Field crop: tomato
Growth stage: 2
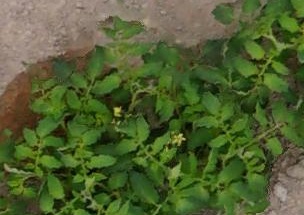
Species: tomato